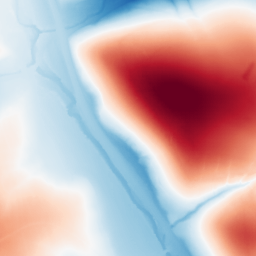
Category: trend_removal
Decomposition family: polynomial_high
Decomposition parameters: degree: 6
Upsampling method: sinc_hamming
Upsampling parameters: scale: 4
kernel_size: 16
Upsampling scale: 4